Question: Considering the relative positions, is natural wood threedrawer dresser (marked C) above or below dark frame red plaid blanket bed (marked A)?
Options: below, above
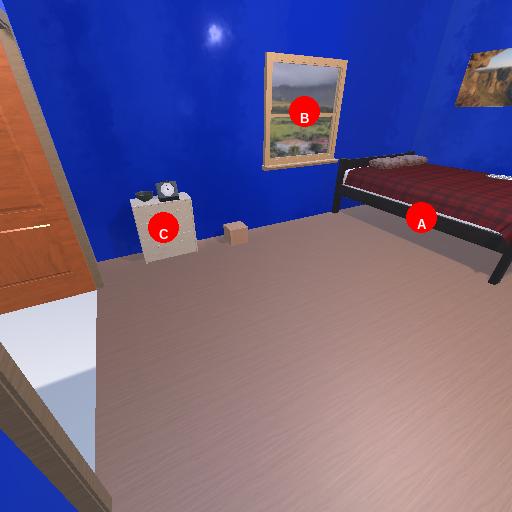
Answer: below